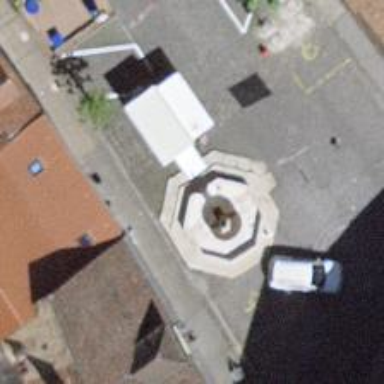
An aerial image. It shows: Beautiful fountain.